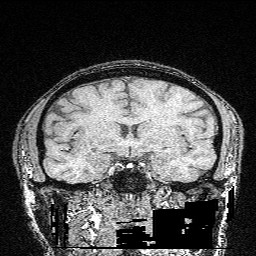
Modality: FLASH
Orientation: sagittal
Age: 31
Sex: male